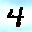
Label: 4